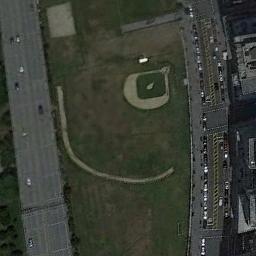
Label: baseball_diamond